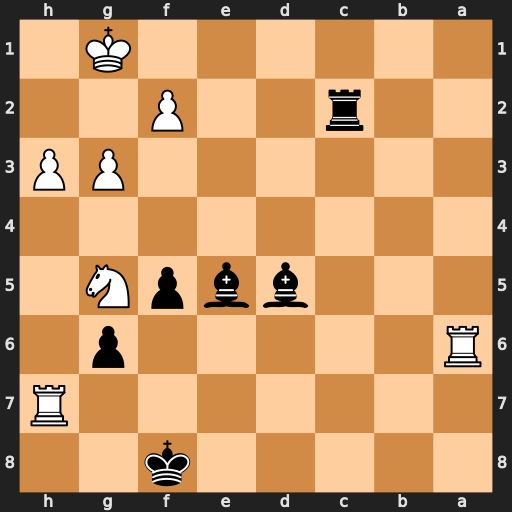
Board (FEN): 5k2/7R/R5p1/3bbpN1/8/6PP/2r2P2/6K1
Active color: b
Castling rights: -
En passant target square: -
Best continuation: Rc1+ Kh2 Rh1#